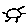
Label: sun